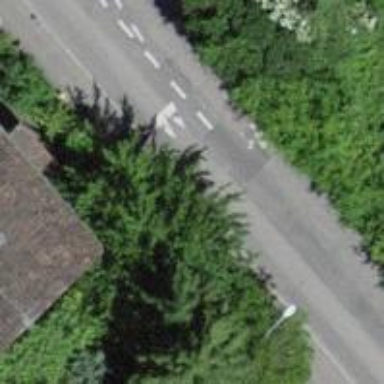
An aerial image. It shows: Bump for traffic calming.